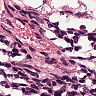
Metastatic tissue present: no